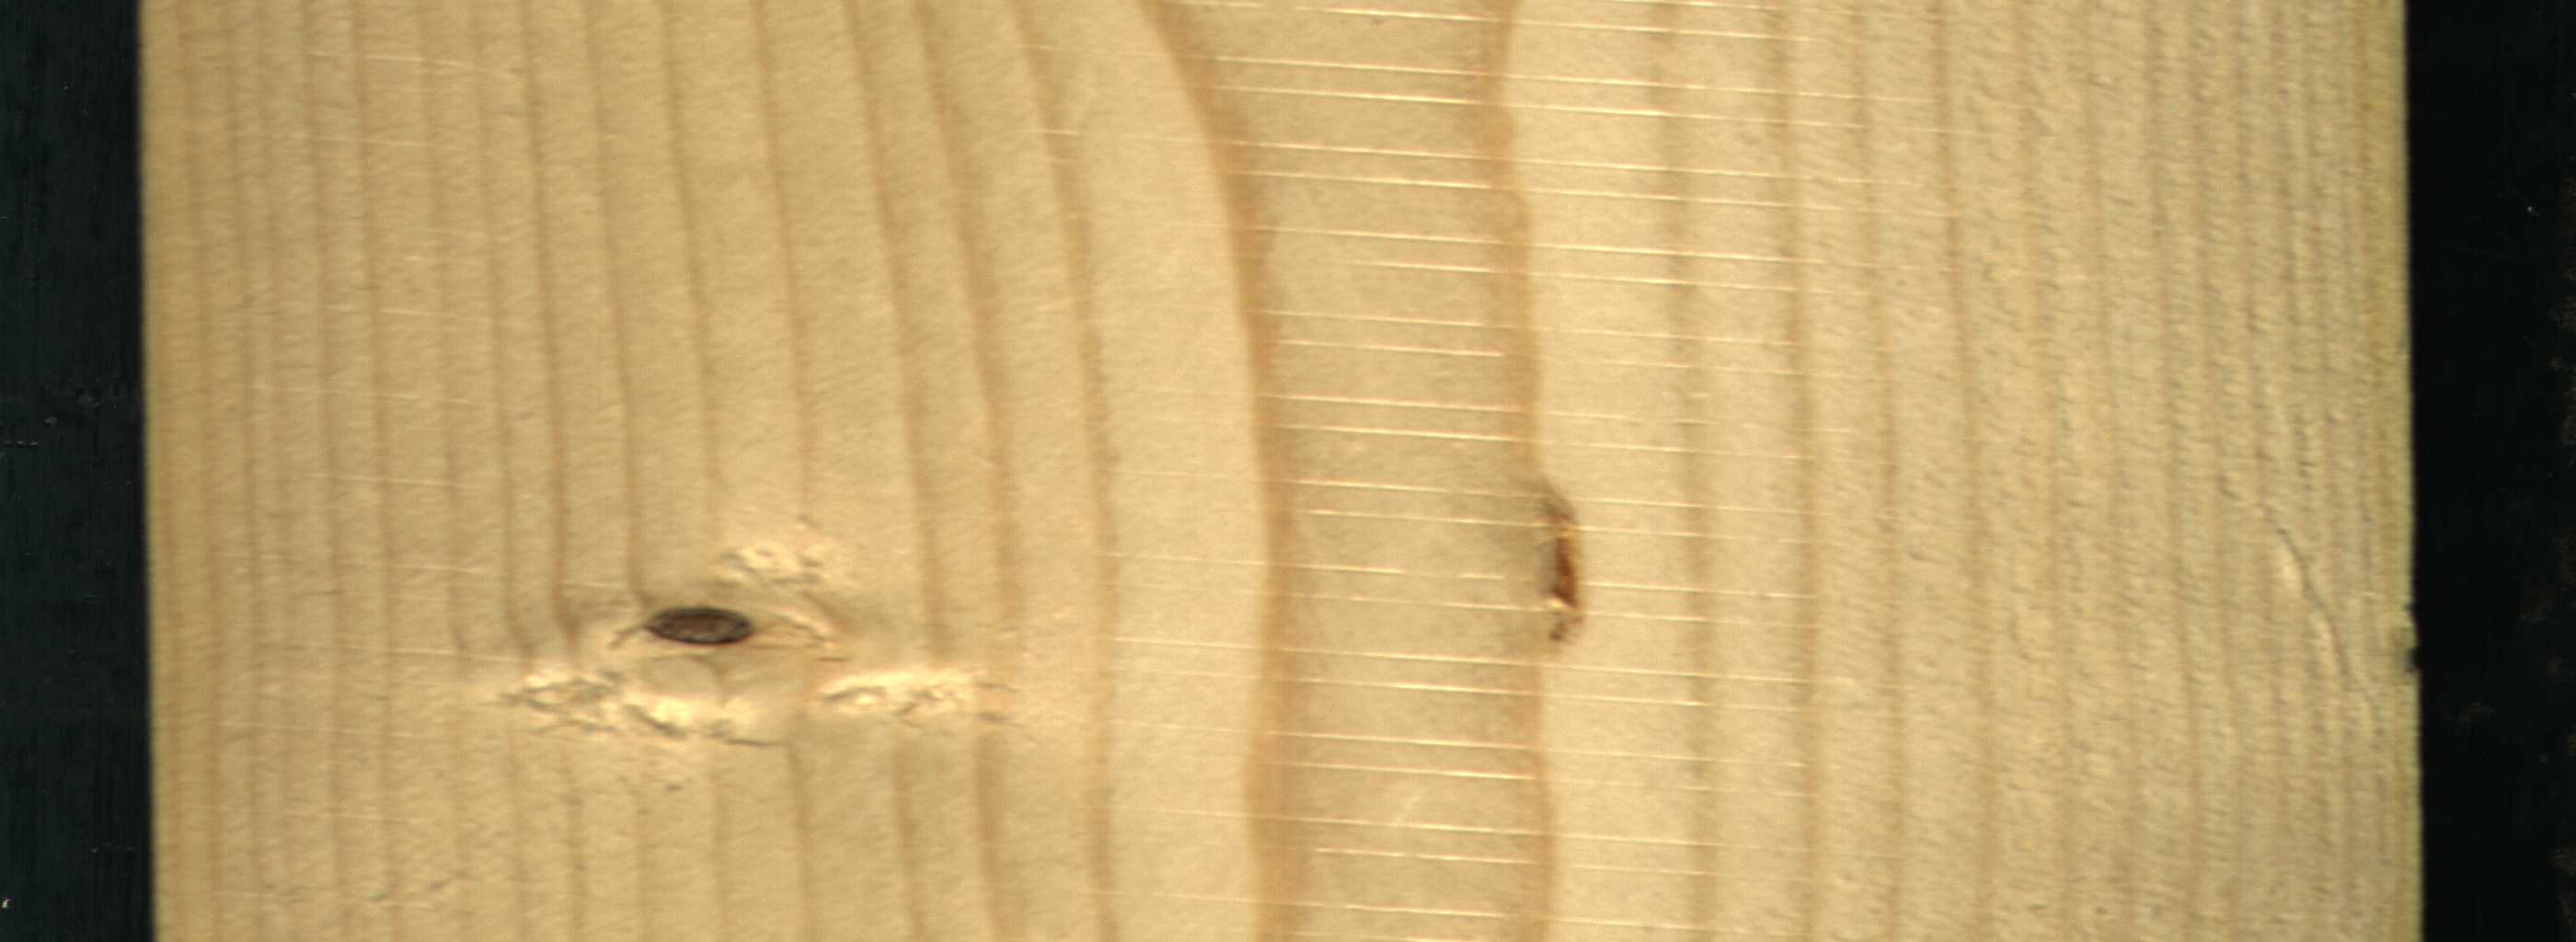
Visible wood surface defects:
resin
Dead_Knot